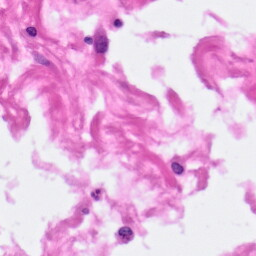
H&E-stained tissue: Pancreatic